Question: I am getting an error that is particularly frustrating.
I am trying to create a 'task' that has a user ID associated with it. however when I go to create a new task in the local host I receive the following error message NoMethodError in TasksController#new
undefined method 'tasks' for #
Git repo: <URL>
Error:

Here is my tasks controller
class TasksController < ApplicationController
before_action :set_task, only: [:show, :edit, :update, :destroy]
'''
# GET /tasks
# GET /tasks.json
def index
@tasks = Task.all
end
# GET /tasks/1
# GET /tasks/1.json
def show
end
# GET /tasks/new
def new
@task = current_user.tasks.build
end
# GET /tasks/1/edit
def edit
end
# POST /tasks
# POST /tasks.json
def create
@task = current_user.tasks.build(task_params)
respond_to do |format|
if @task.save
format.html { redirect_to @task, notice: 'Task was successfully created.' }
format.json { render action: 'show', status: :created, location: @task }
else
format.html { render action: 'new' }
format.json { render json: @task.errors, status: :unprocessable_entity }
end
end
end
'''
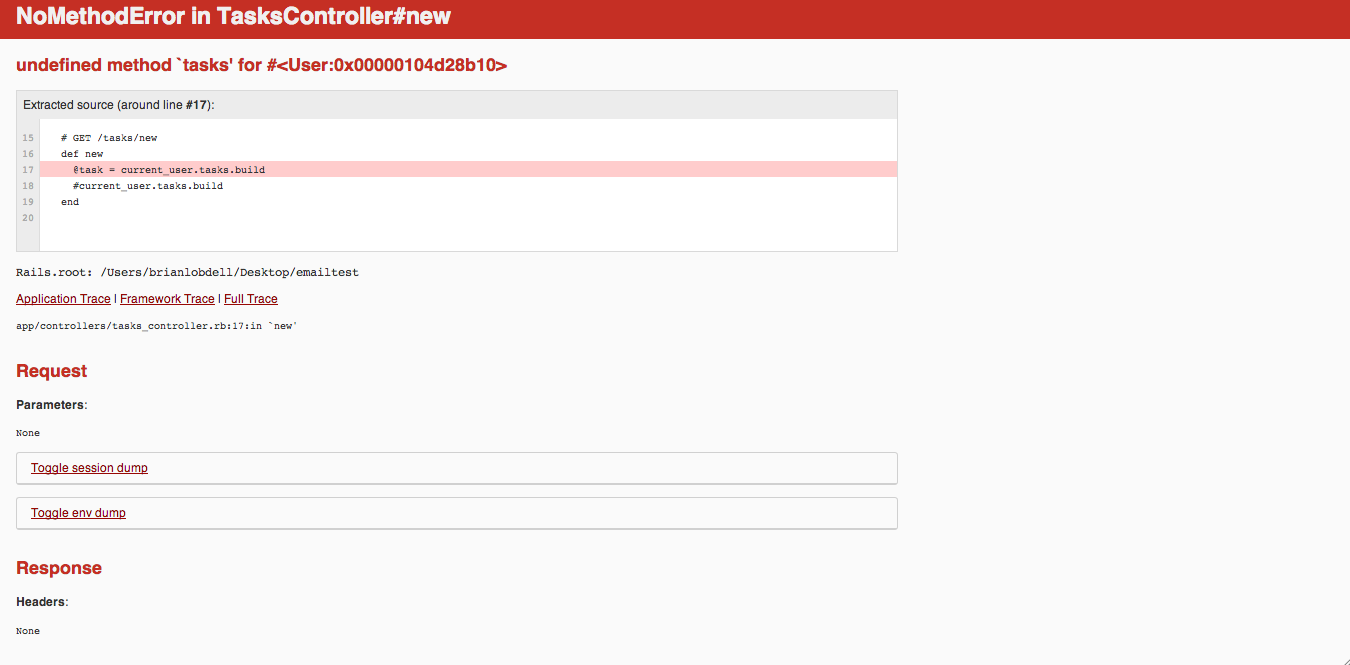
Answer: Even if you have a 'belongs_to' association in your Task model, you need to have the matching 'has_many' in the User model for the 'current_user.tasks' method to work.
All you need to do is
'''
class User < ActiveRecord::Base
# ...
# ...
has_many :tasks
end
'''